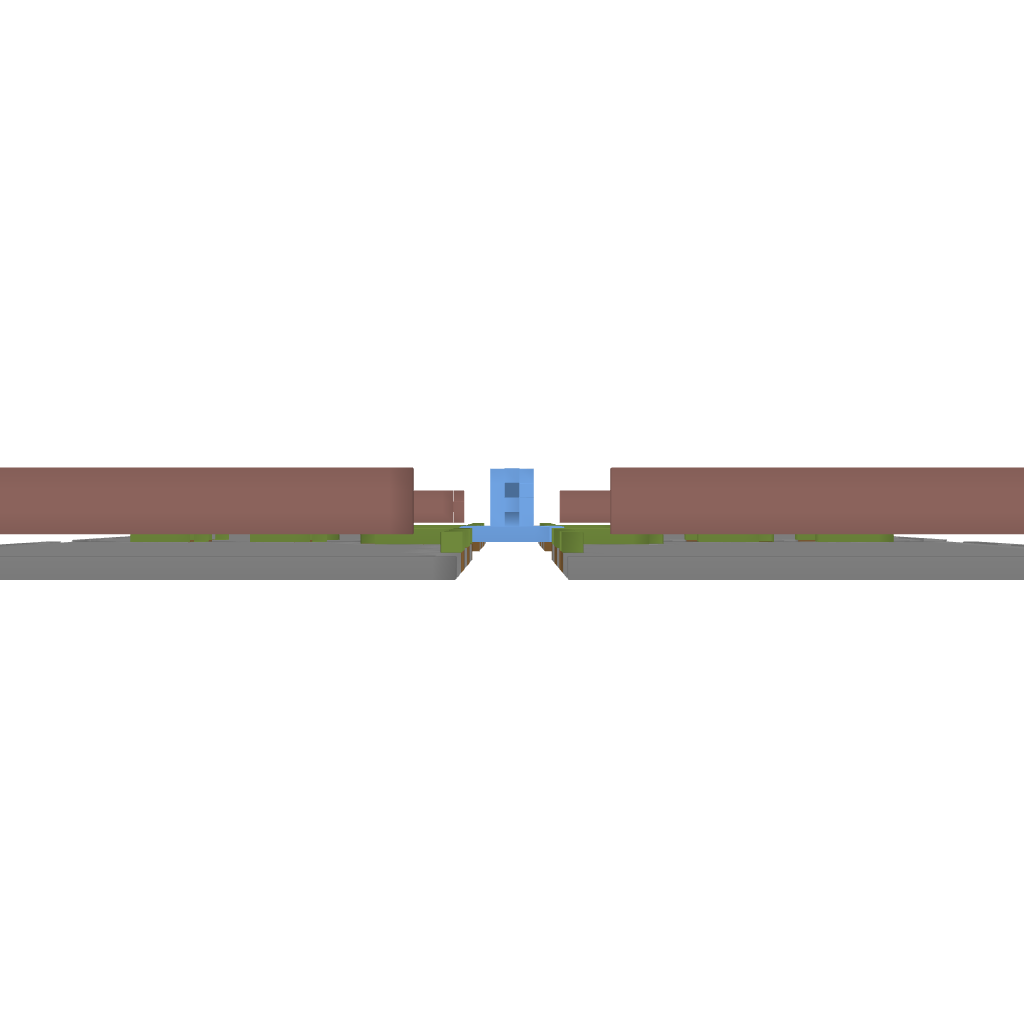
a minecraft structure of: Roman Garden bad low quality